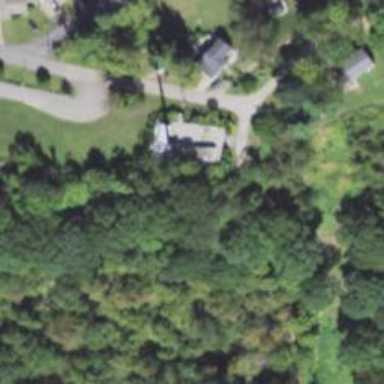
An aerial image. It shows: Service building with communication mast tower.